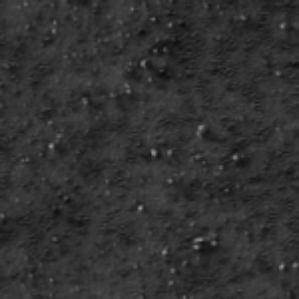
Label: frost